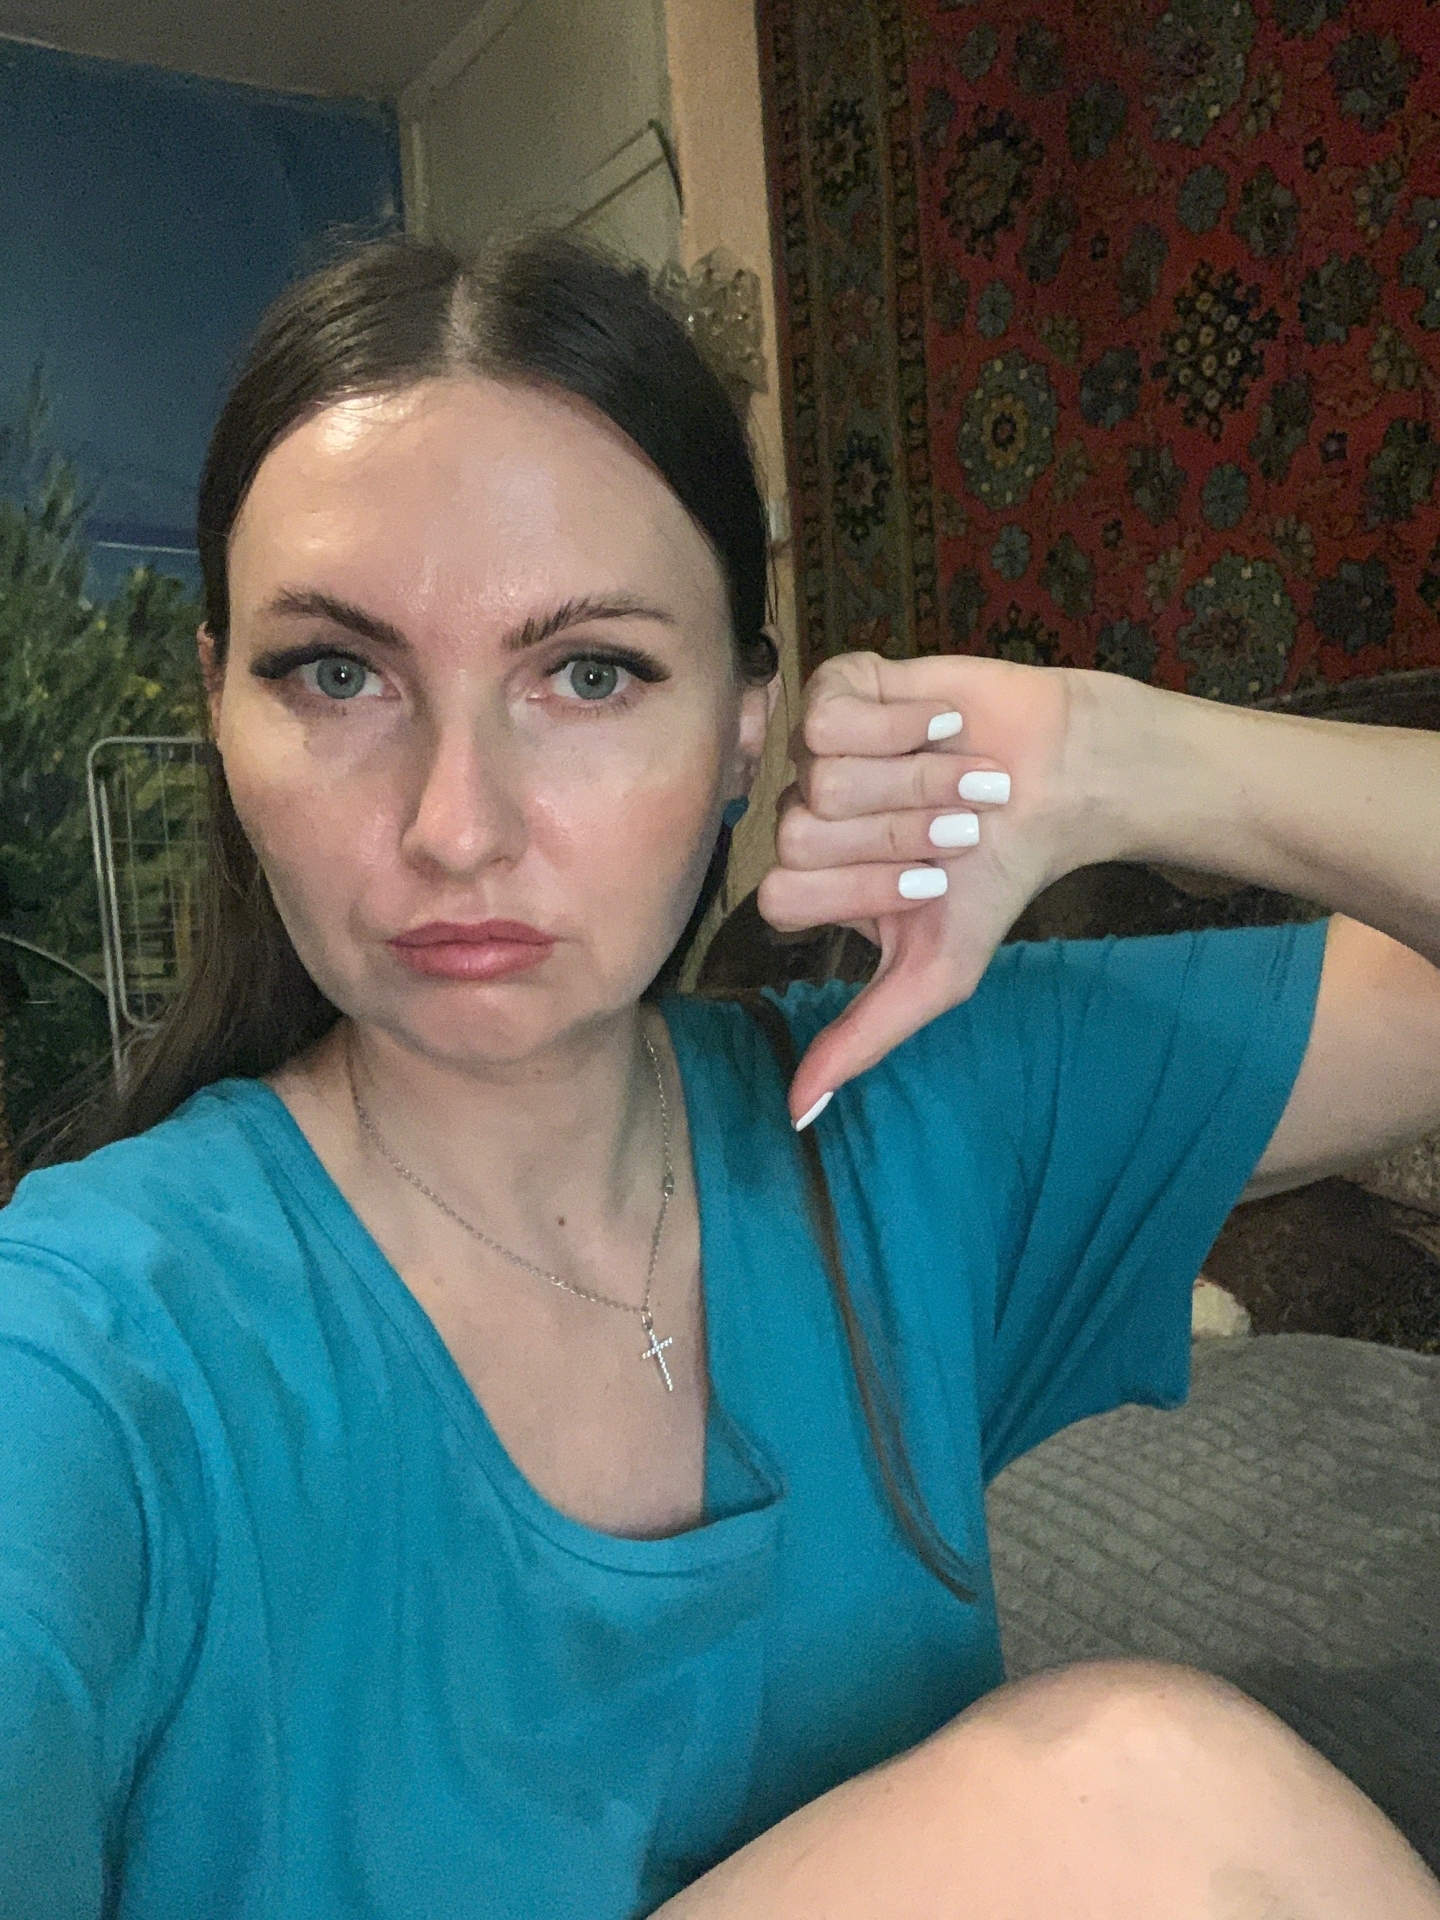
Label: noise